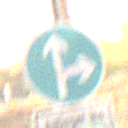
Verkehrszeichen: VorgeschriebeneFahrtrichtungGeradeausOderRechts
Zusatzzeichen unten: SonstigeFahrzeugePersonengruppenFrei3
Umgebung: Roofed, Suburban
Tageszeit: SunriseSunset
Wetter: Clear
Licht: Natural
Jahreszeit: NotSpecified
Kontrast: MediumContrast